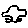
Label: car